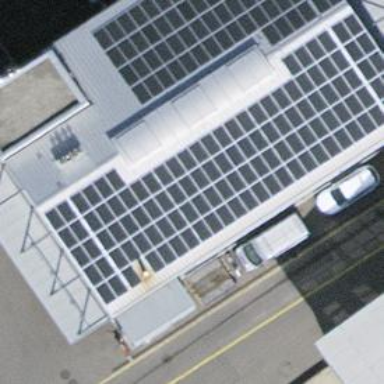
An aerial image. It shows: Solar power generator with photovoltaic panels.